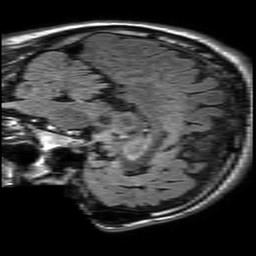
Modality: FLAIR
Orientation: sagittal
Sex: male
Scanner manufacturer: philips
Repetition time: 11 s
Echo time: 0.125 s